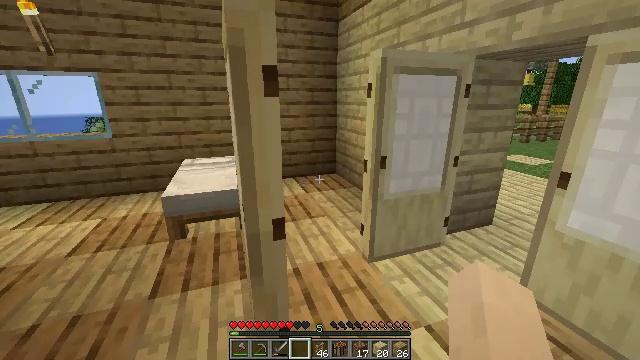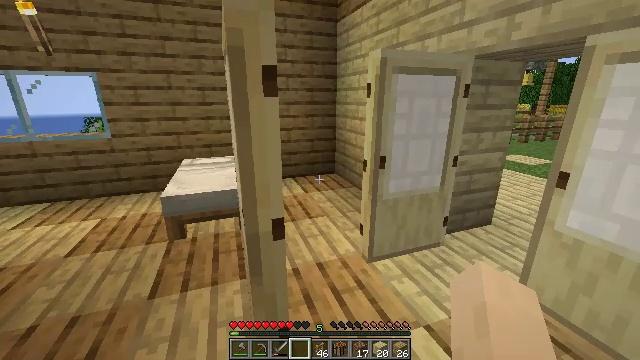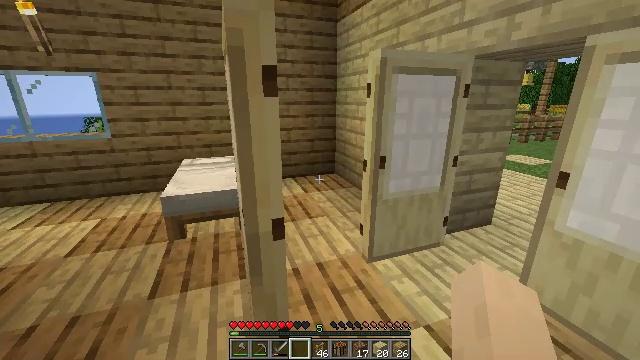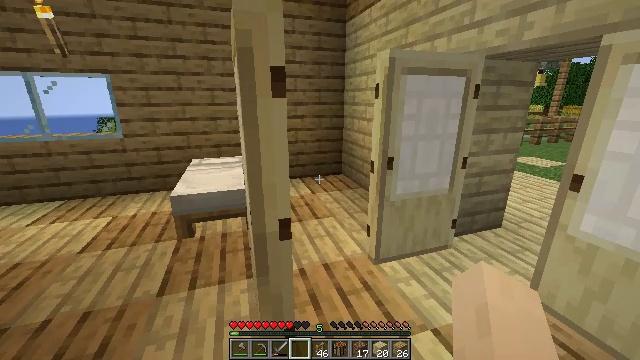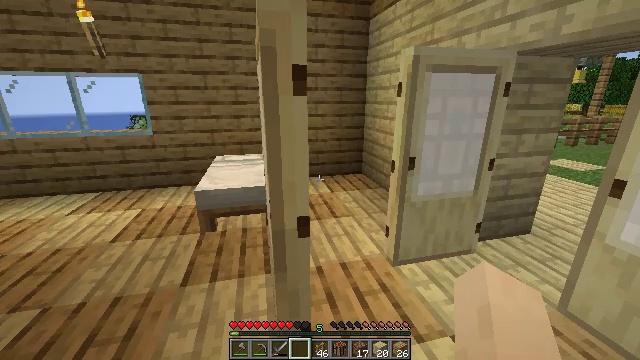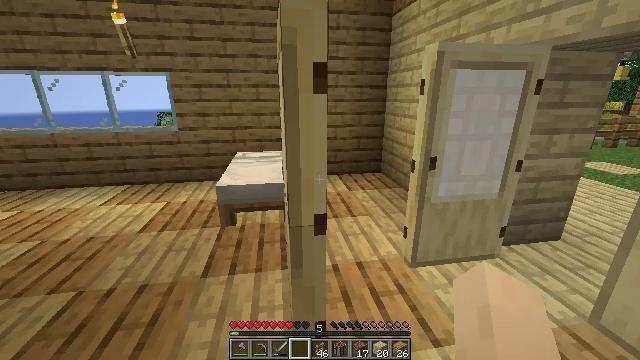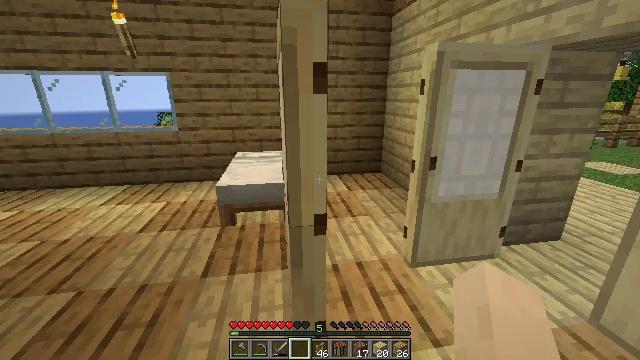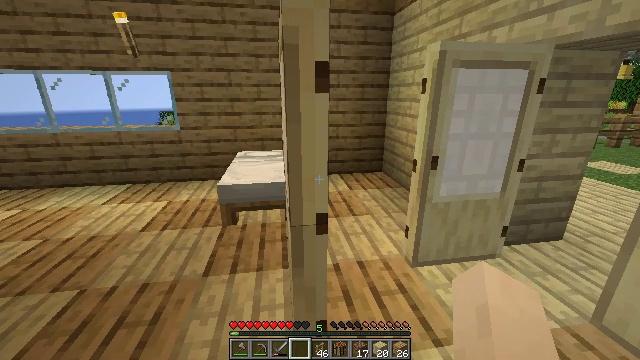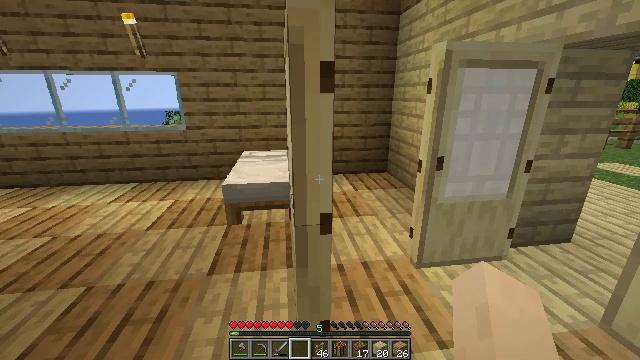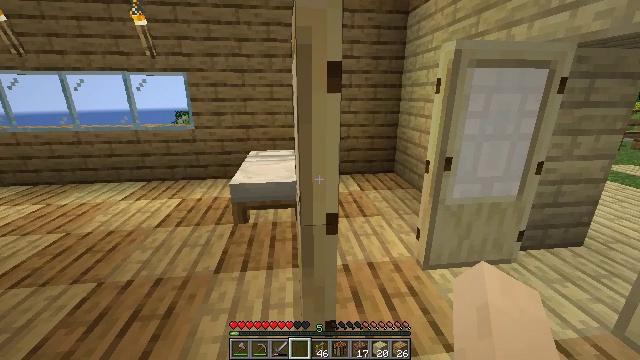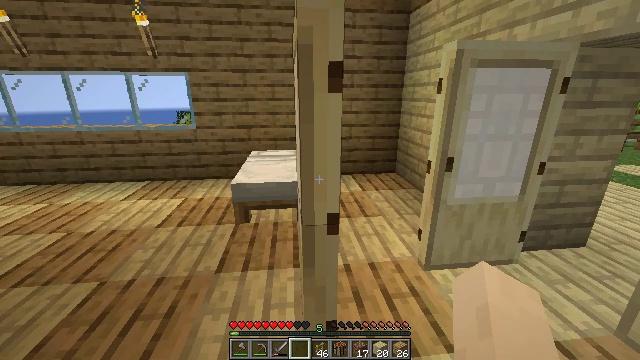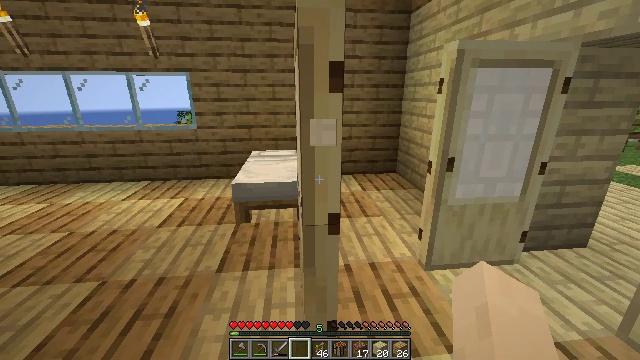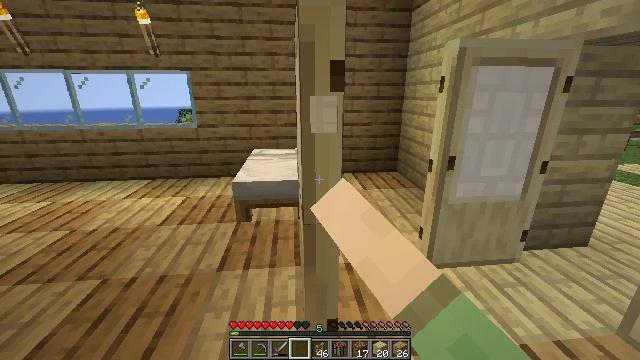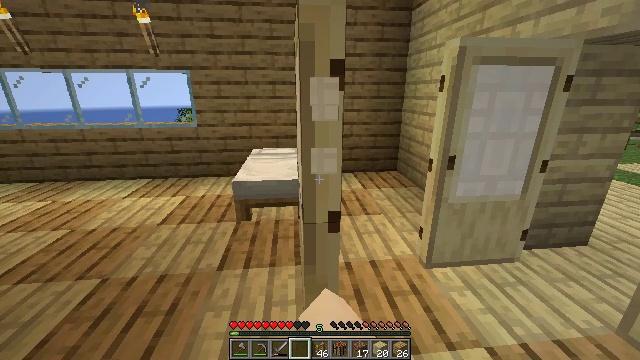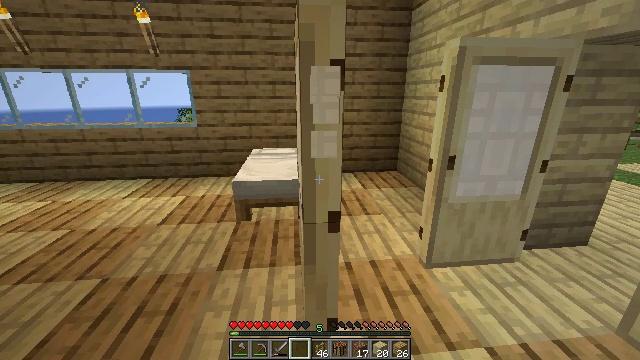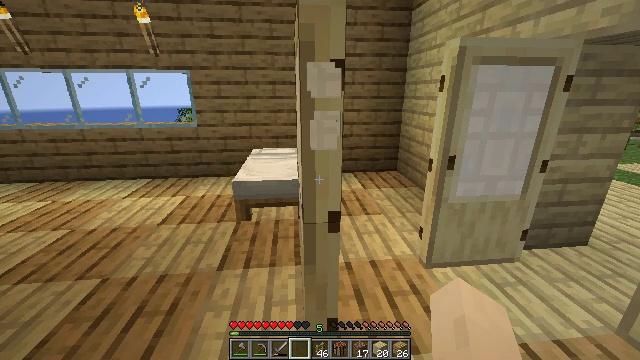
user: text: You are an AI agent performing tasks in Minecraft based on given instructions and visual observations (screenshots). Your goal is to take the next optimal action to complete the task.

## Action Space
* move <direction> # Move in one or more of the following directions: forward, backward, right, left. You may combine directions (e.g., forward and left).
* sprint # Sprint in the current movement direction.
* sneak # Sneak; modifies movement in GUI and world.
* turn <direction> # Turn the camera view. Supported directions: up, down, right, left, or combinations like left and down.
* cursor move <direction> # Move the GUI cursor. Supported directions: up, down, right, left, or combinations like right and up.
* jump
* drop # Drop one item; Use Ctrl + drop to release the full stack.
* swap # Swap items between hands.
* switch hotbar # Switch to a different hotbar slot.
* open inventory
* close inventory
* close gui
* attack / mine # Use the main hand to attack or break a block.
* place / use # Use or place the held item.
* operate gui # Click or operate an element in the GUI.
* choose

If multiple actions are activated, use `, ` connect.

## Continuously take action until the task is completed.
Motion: motion action
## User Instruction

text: Mine birch door from the structure.
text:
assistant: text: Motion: no_op
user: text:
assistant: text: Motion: no_op
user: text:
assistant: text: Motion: turn left
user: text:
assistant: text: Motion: turn left
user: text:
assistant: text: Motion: turn left
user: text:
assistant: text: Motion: no_op
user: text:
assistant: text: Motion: no_op
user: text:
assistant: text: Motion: turn left
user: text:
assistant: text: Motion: turn left
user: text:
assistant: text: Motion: no_op
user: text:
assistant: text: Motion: attack / mine
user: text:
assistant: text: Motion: attack / mine
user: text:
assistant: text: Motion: attack / mine
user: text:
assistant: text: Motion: attack / mine
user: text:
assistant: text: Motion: attack / mine
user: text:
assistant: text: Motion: attack / mine
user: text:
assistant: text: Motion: attack / mine
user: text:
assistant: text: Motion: attack / mine
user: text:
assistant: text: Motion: attack / mine
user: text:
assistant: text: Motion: attack / mine
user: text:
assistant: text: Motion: attack / mine
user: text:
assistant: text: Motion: attack / mine
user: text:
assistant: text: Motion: attack / mine
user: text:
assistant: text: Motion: attack / mine
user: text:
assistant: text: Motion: attack / mine
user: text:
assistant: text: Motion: attack / mine
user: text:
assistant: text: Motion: attack / mine
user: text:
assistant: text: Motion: attack / mine
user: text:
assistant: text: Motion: attack / mine
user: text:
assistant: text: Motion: attack / mine